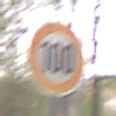
Verkehrszeichen: Geschwindigkeit100
Umgebung: Outdoor, Nature
Tageszeit: Midday
Wetter: Overcast
Licht: Natural
Jahreszeit: NotSpecified
Kontrast: LowContrast